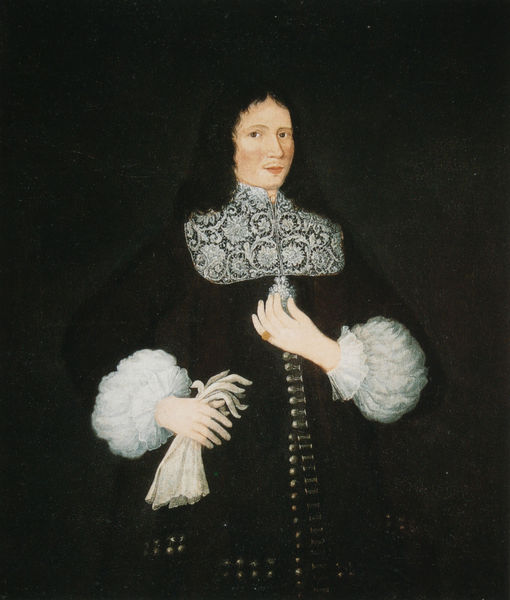
Titel: John Freake
Standort: Worcester (Massachusetts)
Institution: Worcester Art Museum
Schlagwörter: dunkel, gemälde, hand, mann, umhang, weiß, blumen, braun, finger, frau, frisur, geste, haar, handschuh, handschuhe, hintergrund, mund, nase, profil, schwarz, stirn, blick, muster, bart, schnurrbart, wand, augen, barock, gesicht, halten, kleidung, kragen, rembrandt, spitze, stehen, ärmel, bildnis, herr, hände, niederlande, portrait, porträt, öl, gewand, gold, haare, lange haare, mantel, pose, stickerei, adel, fassen, saum, spitzen, brosche, england, locken, vornehm, perücke, düster, haltung, tüll, erhaben, könig, ornamente, robe, rüschen, knöpfe, knopfleiste, ring, schwarze haare, fingerring, schwarz weiss, adeliger, dunkler hintergrund, fürst, spitzenkragen, adliger, edelmann, gemölde, öffnen, schnallen, repräsentativ, protrait, reißverschluss, bol, edelleute, spitzenüberrock, reprensentativ